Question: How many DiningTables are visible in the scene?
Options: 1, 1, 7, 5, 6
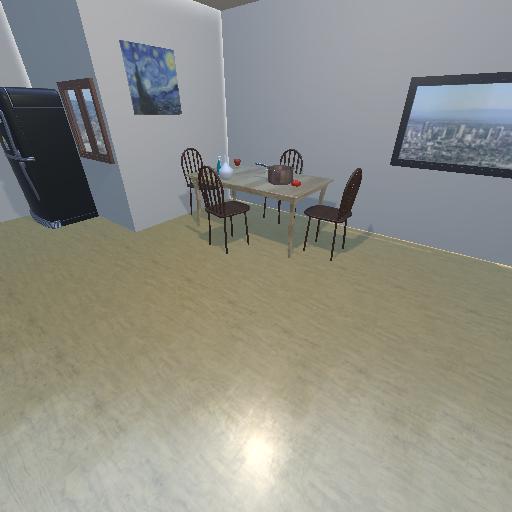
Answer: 1